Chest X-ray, PA view. Patient: 55 years old, sex M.
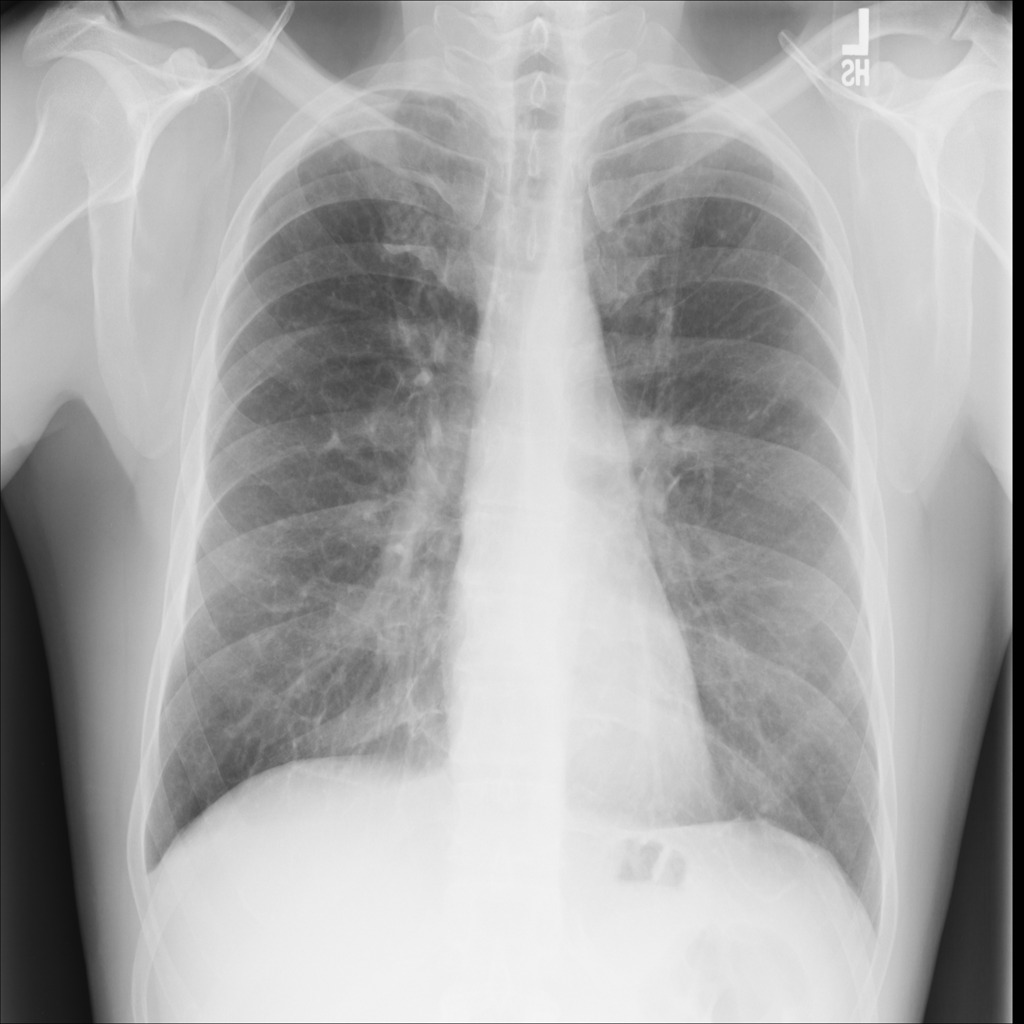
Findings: Fibrosis